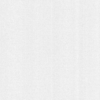
Label: dusty